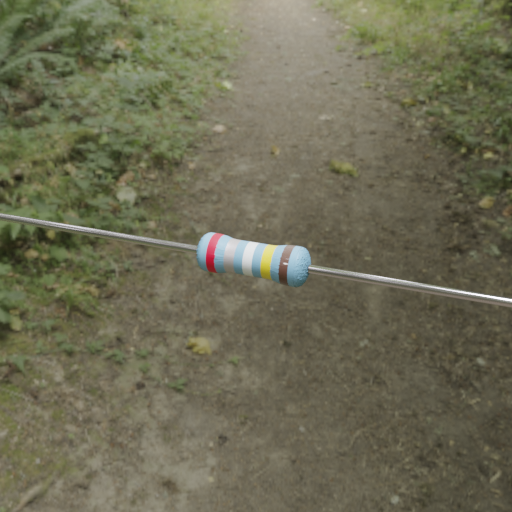
Resistor colour bands (in order): red, silver, white, yellow, brown